Field crop: maize
Growth stage: 2
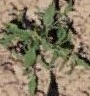
Species: atriplex